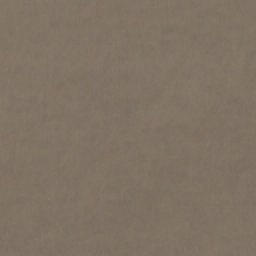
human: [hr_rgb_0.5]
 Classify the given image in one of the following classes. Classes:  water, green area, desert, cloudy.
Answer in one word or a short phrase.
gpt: cloudy